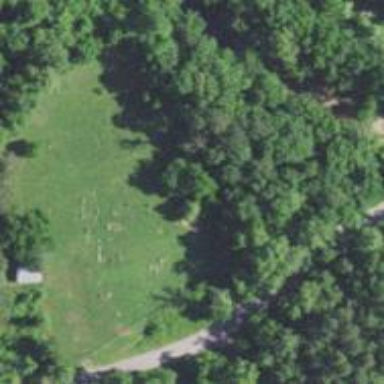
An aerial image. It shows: Cemetery.